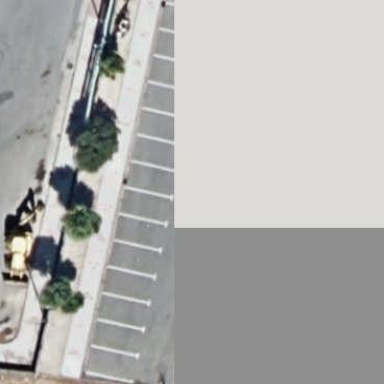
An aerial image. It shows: Parking area with surface.